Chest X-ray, PA view. Patient: 47 years old, sex F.
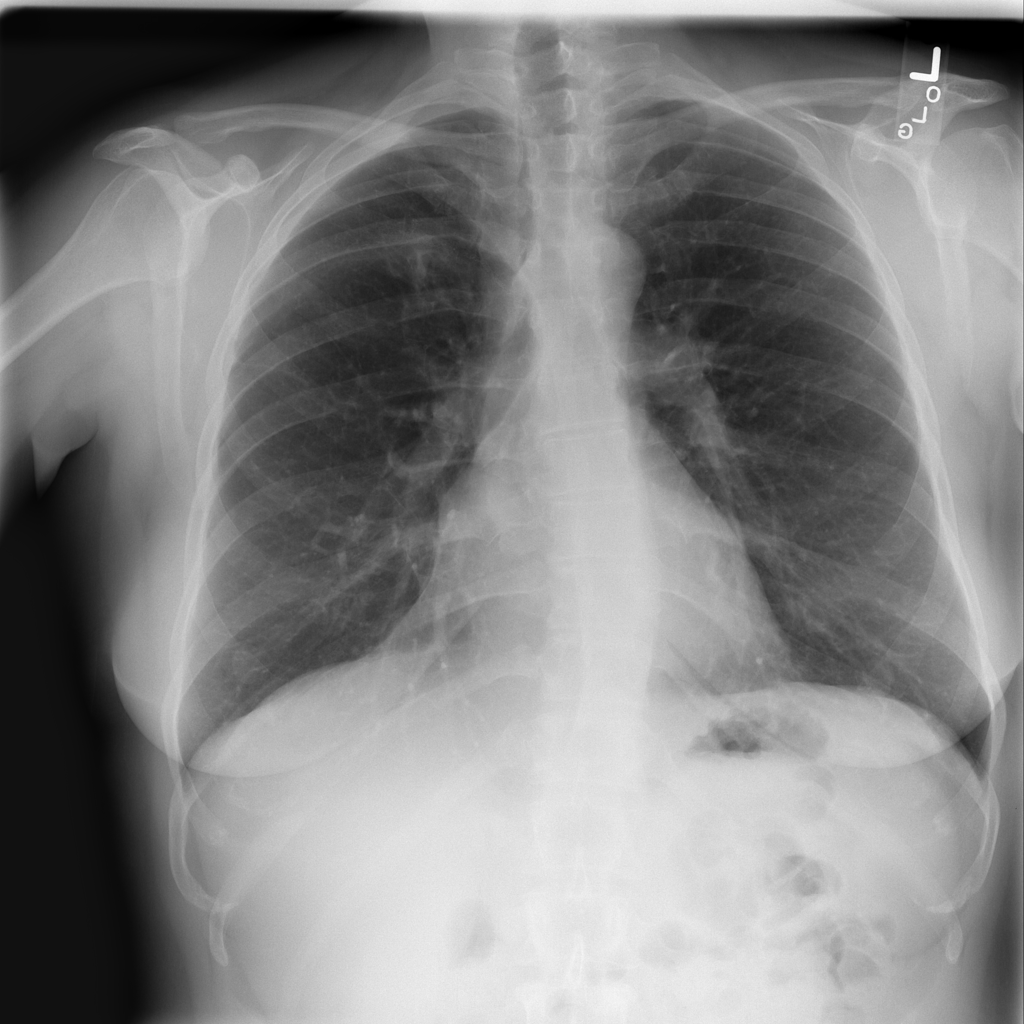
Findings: No Finding